Question: I have designed a navigation bar with 5 page 'links' that have equal width. When hovered over these reveal a drop-down with more links relevant to that page. <URL>. This works perfectly.
---
## The problem
When I placed the navigation bar into my site it doesn't work as intended. The drop-down animations and there are that randomly appear at the sides of the page (Windows 7 Ultimate, Chrome 24, other OS's and browsers untested). <URL>.
---
## The white bars

---
## Example markup
'''
<nav id="nav">
<ul id="nav1">
<li>
<span>Games</span>
<div>
<span><a href="">All Games</a></span>
<span><a href="">Free Games</a></span>
...
</div>
</li>
...
</ul>
</nav>
'''
## Animation CSS
'''
#nav1 > li > div {
position: absolute;
margin: 5px 0 5px -45px;
top: 0;
left: 50%;
max-height: 30px;
width: 90px;
opacity: 0;
overflow: hidden;
-webkit-transition:
width 500ms,
max-height 500ms,
opacity 200ms ease 400ms,
margin-left 500ms;
}
#nav1 > li:hover > div {
max-height: 200px;
width: 200px;
opacity: 1;
margin-left: -100px;
-webkit-transition:
width 500ms,
max-height 1s ease 500ms,
opacity 200ms,
margin-left 500ms;
}
'''
---
## What I tried
After unsuccessfully spending an hour looking for the problem, I decided to make a jsFiddle of my entire site to see if that would identify the problem. To my surprise it works fine in <URL>.
After more testing I have determined that the problem occurs when a transition on the or of '#nav1 > li > div' completes. It is also definitely related to the transitions. Not sure if this helps.
---
## My question
If anyone could provide some insight into the problem, it would be much appreciated. I have absolutely no clue what the cause of the problem is or how to fix it.
The navigation is currently only animated in Chrome.
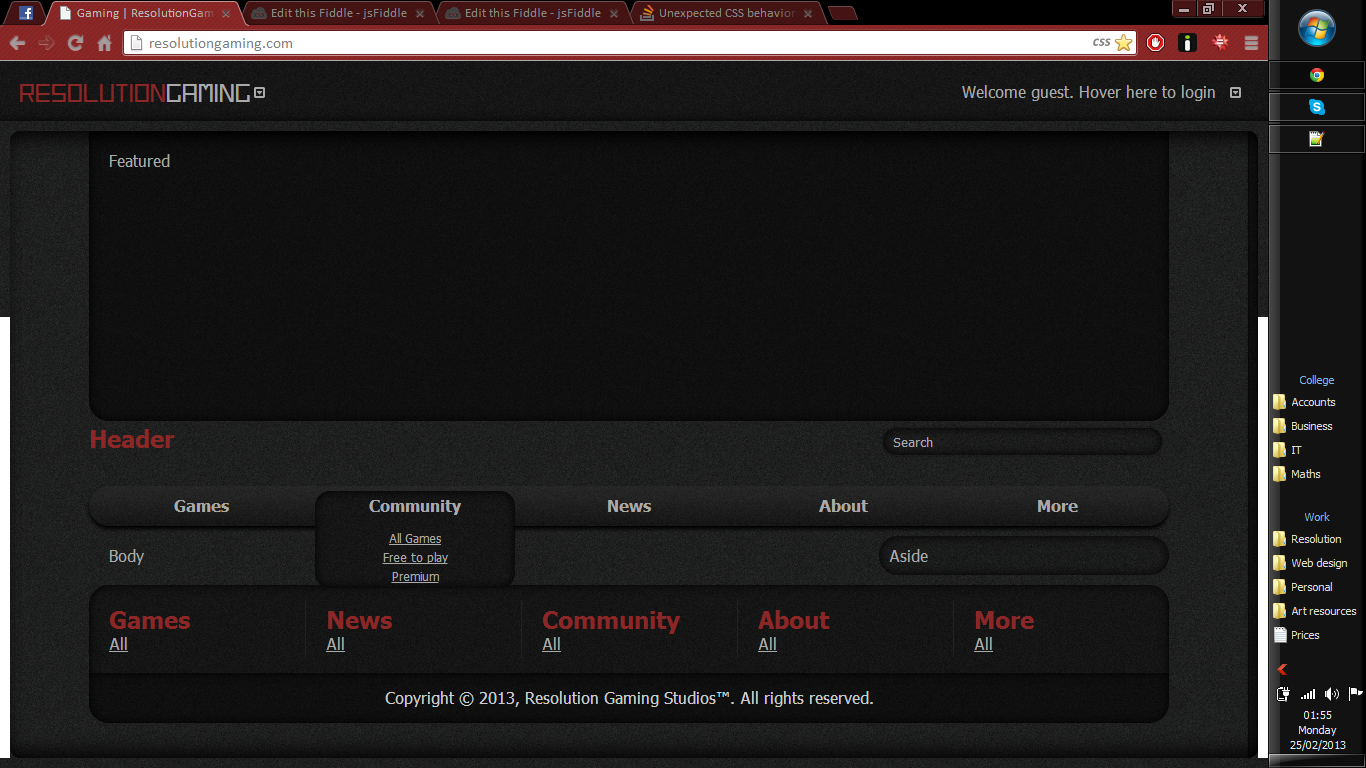
Answer: The problem is:
'''
#mainbar
'''
Get rid of that and see if your problems don't go away. But it's more than that. This encompasses the entire width of the DOM:
'''
width:100%;
'''
And it has a higher z-index than the #wapper el, which is only taking up a part of the page. The #mainbar el is overlaying the areas on the side where #wrapper isn't. But because there isn't anything there (style-wise) you get the default white of the browser bg; hence, the white bars on the side.
If you think I'm wrong, set
'''
#mainbar{width:700px;}
'''
You'll see your white bars have expanded to new uncovered regions. :P
Simple solution:
'''
#wrapper{z-index:0;}
'''
That should solve it.